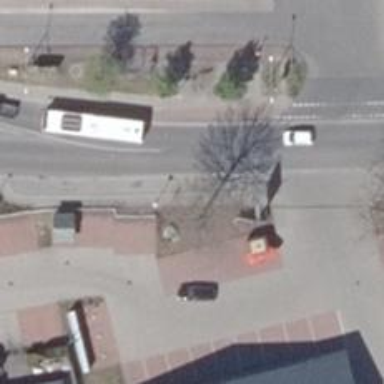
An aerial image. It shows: Taxi stand.